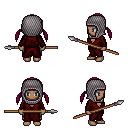
a pixel art fantasy rpg character, female body template, human, dark skin, red robe, metal pants, pink twin-tailed hairstyle, chain hood, spear, four views (front, back, left, right), 2x2 character sprite sheet, small pixel art, hard edges, no anti-aliasing